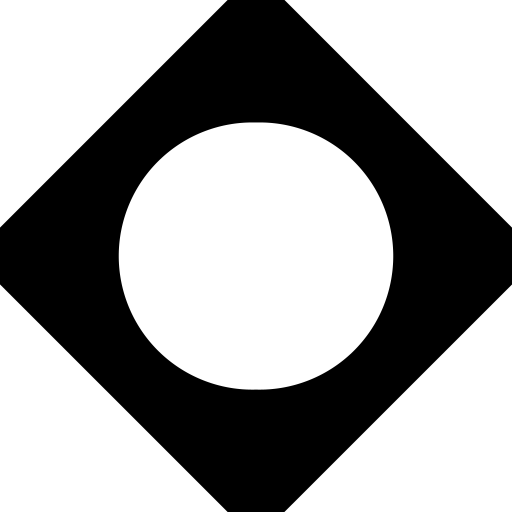
Tags: icon, FontAwesome, fa-icon, brand, cloudsmith